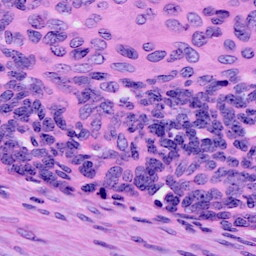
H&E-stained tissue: Cervix